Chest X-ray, PA view. Patient: 48 years old, sex M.
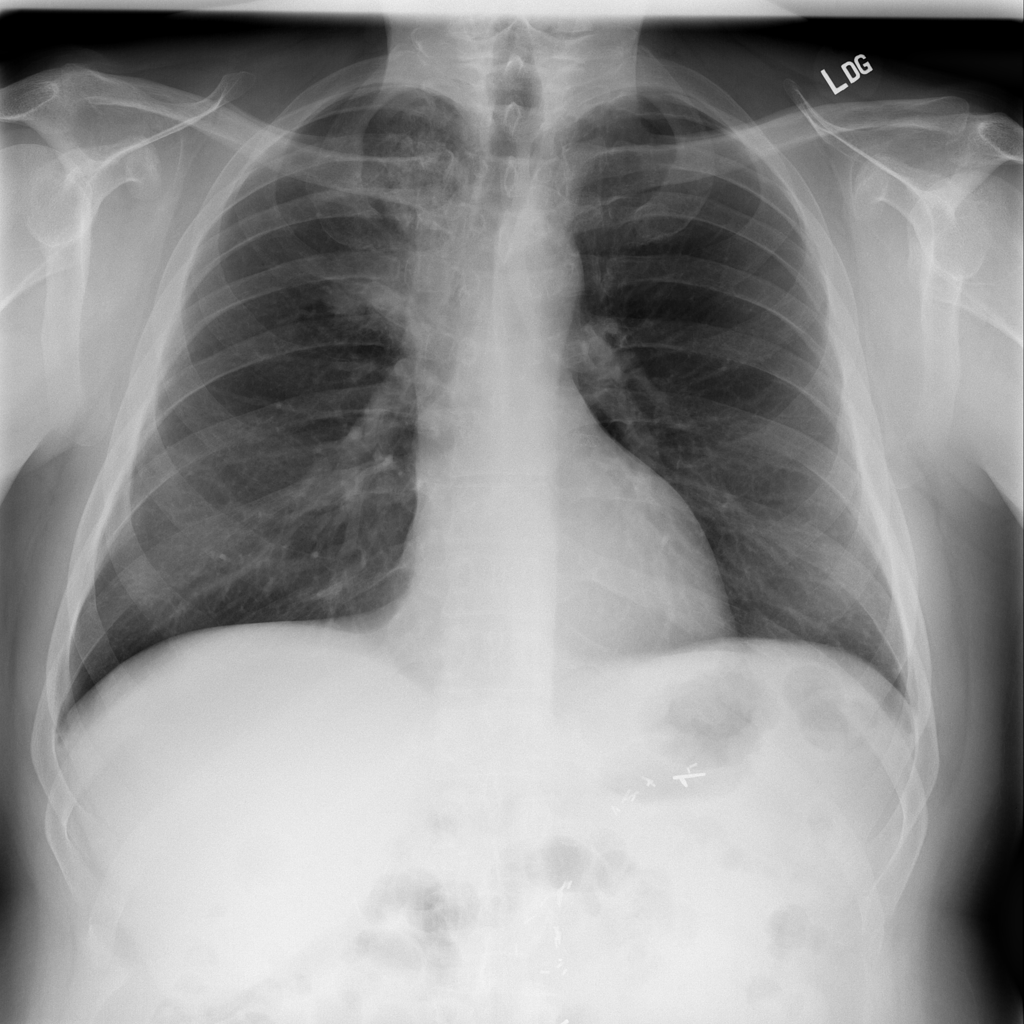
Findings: No Finding